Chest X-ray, AP view. Patient: 25 years old, sex M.
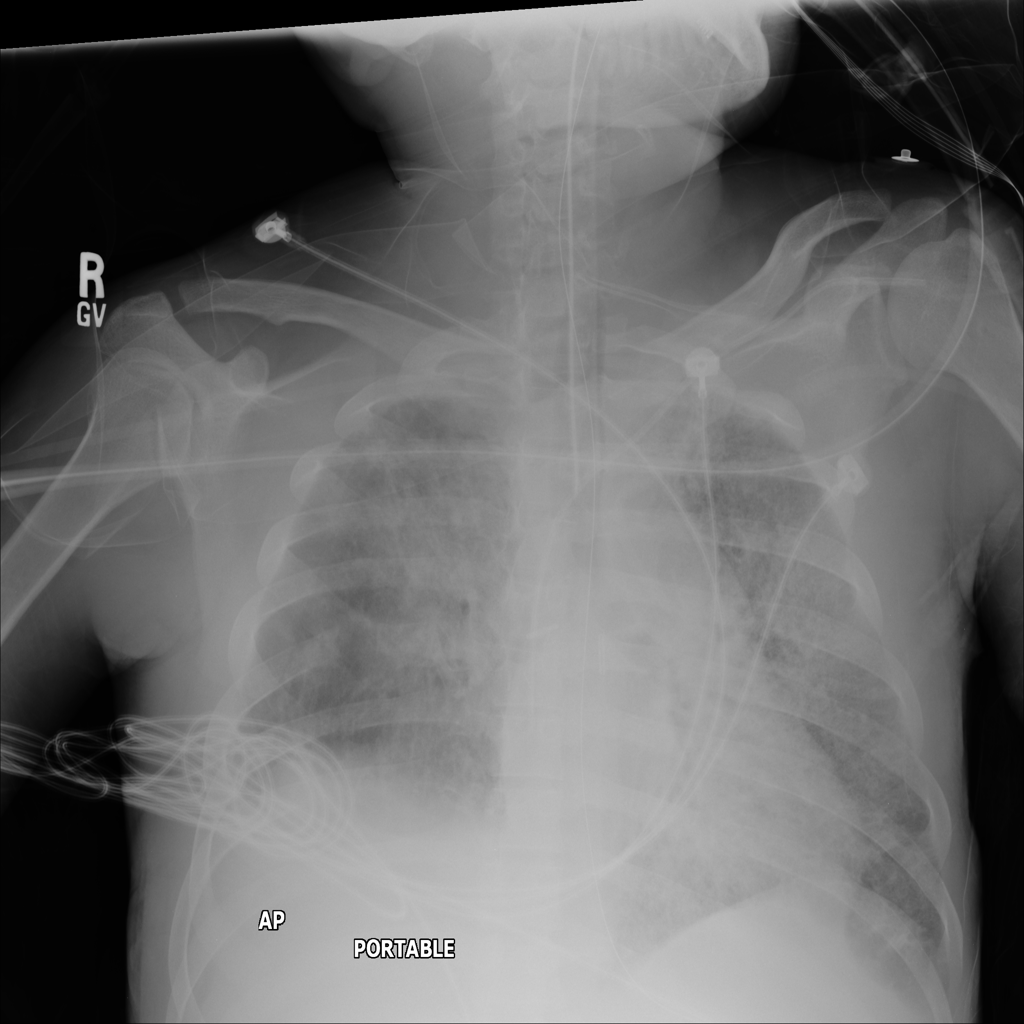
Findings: Infiltration